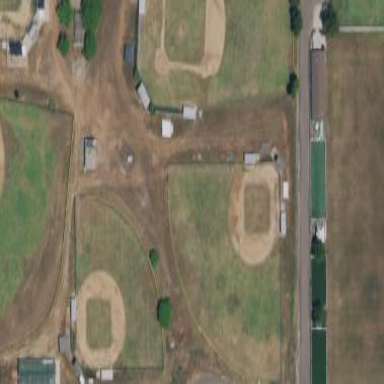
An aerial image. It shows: Baseball pitch for leisure land.